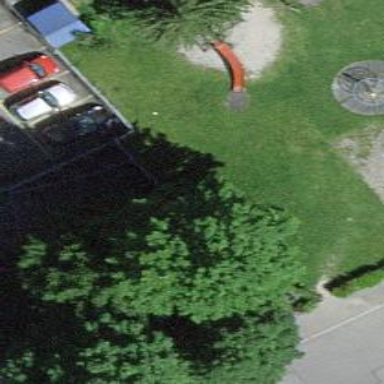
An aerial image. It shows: Parking entrance.